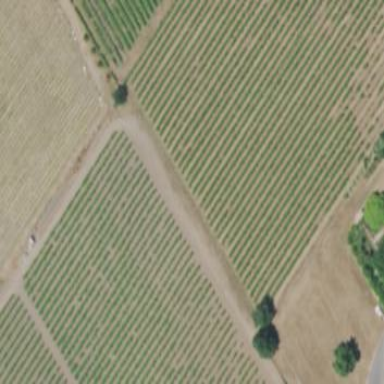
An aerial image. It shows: Vineyard with grape crops.